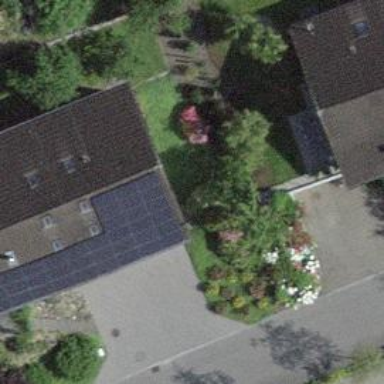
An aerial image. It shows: Solar power generator.